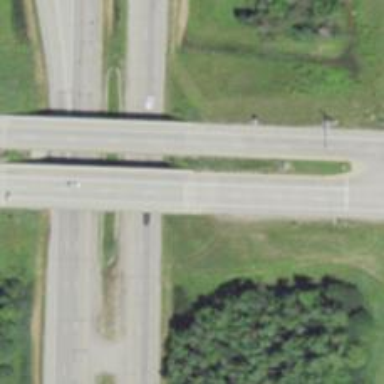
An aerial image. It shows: Primary highway expressway with bridge.